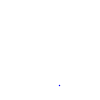
Particle: proton